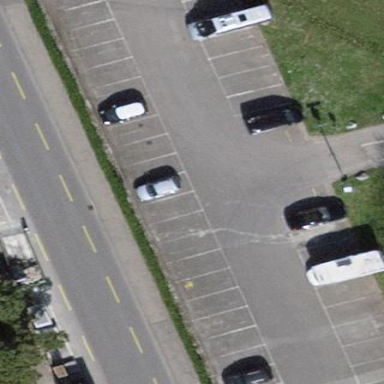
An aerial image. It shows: Parking area with surface.